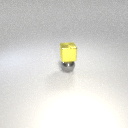
small yellow metal cube above small gray metal sphere